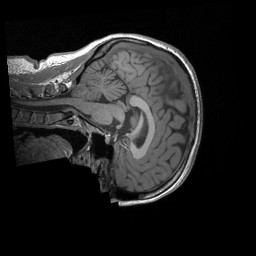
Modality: T1w
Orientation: sagittal
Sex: female
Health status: ill
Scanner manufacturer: siemens
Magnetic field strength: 3 T
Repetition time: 1.66 s
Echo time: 0.00254 s